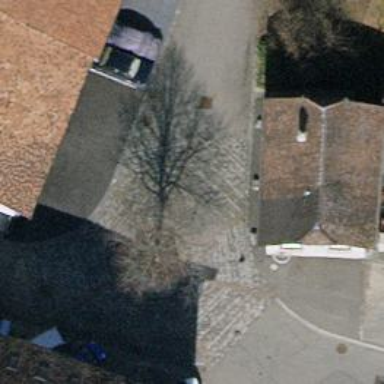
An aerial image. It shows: Residential road with sett surface.